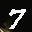
Label: 7